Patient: sex M, age 78
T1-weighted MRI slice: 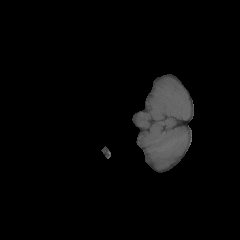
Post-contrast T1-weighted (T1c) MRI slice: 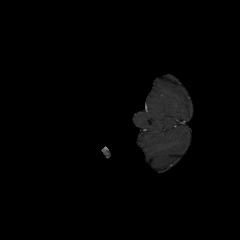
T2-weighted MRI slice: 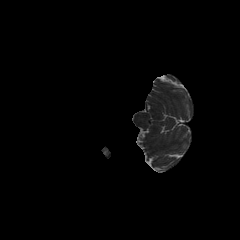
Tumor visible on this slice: no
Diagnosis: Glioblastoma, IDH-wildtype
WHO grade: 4